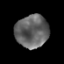
Tissue: prostate
Cell type: T cells
Senescence score: 0.3446
Nuclear area (px): 1057
Mean DAPI intensity: 100.881